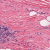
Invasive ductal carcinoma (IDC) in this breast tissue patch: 0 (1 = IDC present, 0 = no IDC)